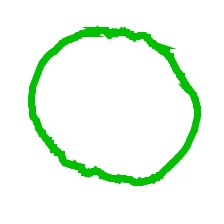
Shape: circle